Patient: sex M, age 49
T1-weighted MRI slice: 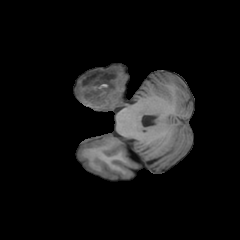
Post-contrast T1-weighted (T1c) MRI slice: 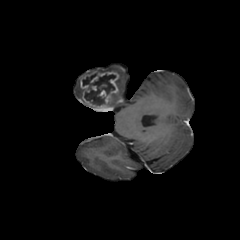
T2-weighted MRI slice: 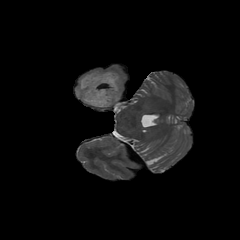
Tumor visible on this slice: yes
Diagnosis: Glioblastoma, IDH-wildtype
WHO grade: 4